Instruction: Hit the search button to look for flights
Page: home
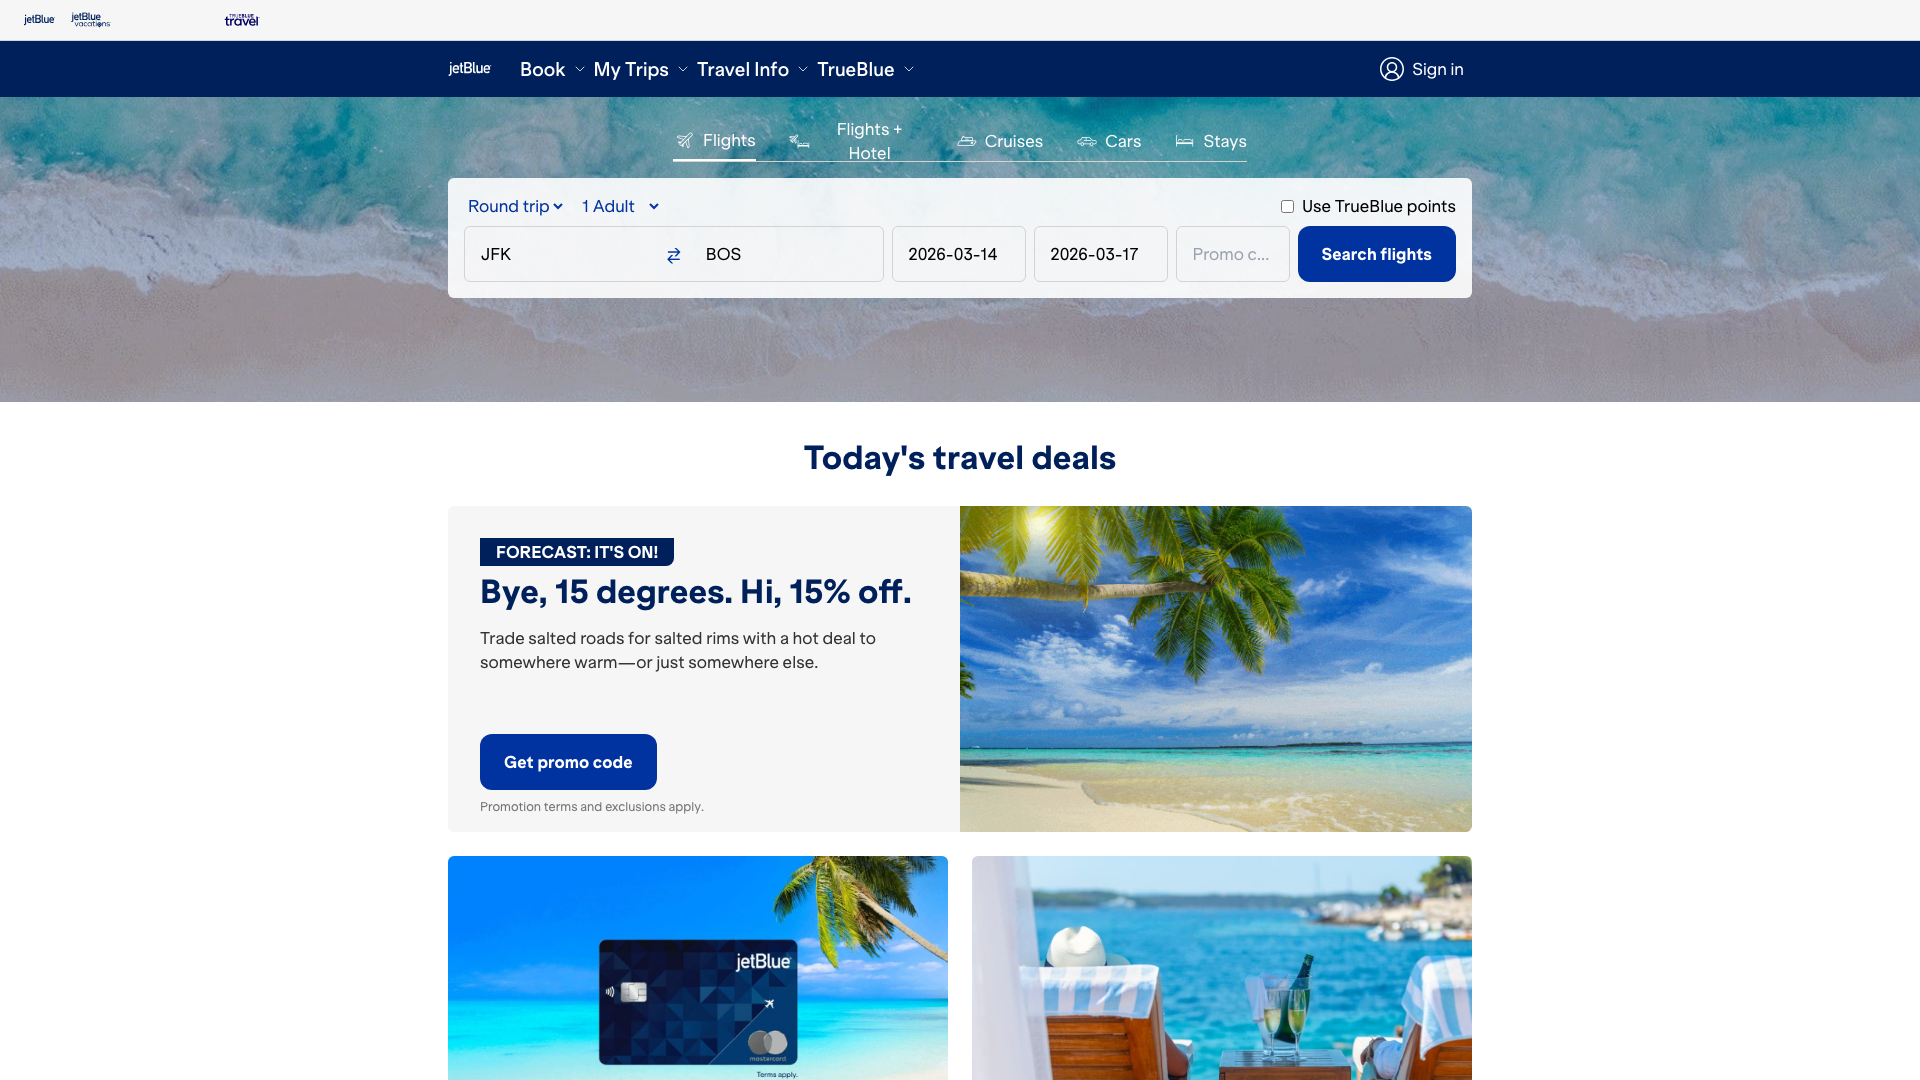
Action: click